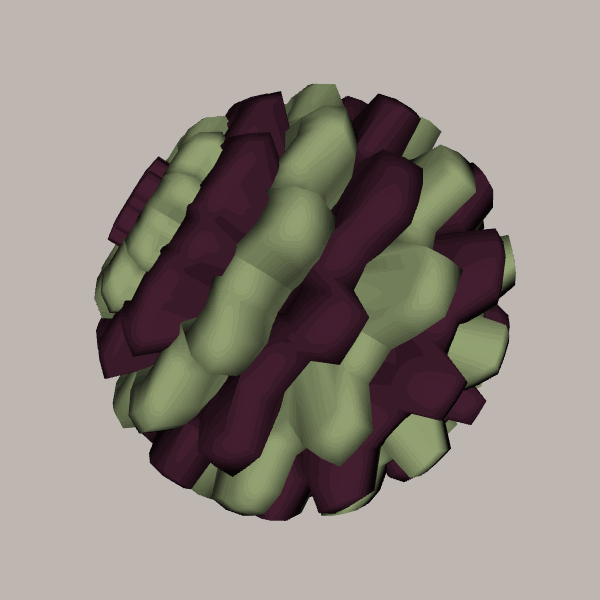
Background: light